Aerial crown-view tile of a tropical tree (Barro Colorado Island, Panama), acquired 20240813:
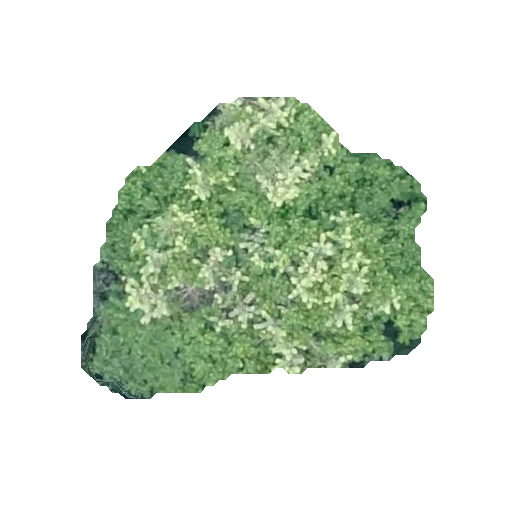
Species: Zanthoxylum ekmanii
GBIF accepted scientific name: Zanthoxylum ekmanii
Crown area: 116.898 m²